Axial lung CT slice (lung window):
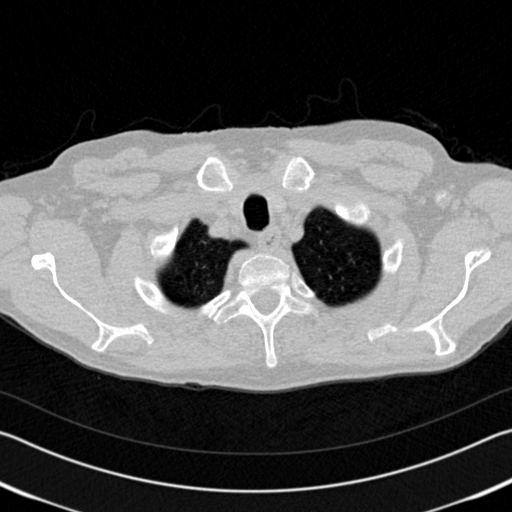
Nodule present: no